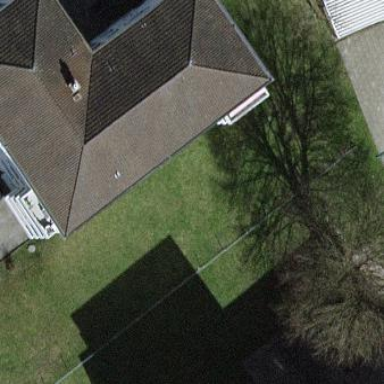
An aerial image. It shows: Hipped-roof building with apartments.